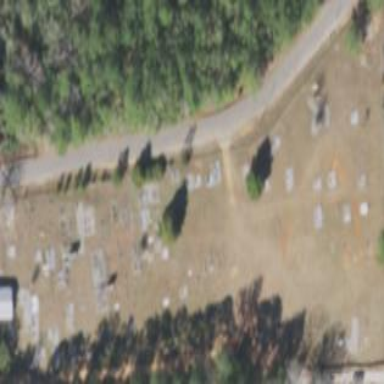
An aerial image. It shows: Cemetery.